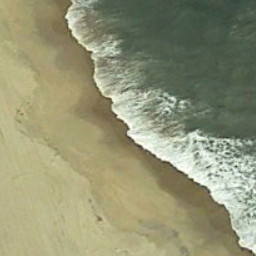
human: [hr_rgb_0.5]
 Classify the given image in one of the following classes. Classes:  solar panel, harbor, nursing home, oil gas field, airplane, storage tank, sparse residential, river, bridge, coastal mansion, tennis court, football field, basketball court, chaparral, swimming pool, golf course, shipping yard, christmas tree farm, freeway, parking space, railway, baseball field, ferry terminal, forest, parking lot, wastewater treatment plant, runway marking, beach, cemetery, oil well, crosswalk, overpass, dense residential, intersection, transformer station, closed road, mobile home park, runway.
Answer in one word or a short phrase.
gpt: beach